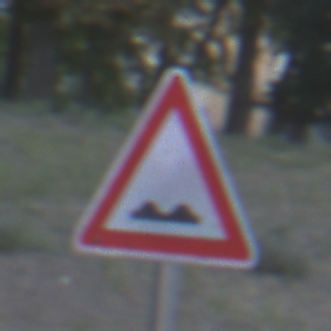
Verkehrszeichen: UnebeneFahrbahn
Umgebung: Outdoor, Urban
Tageszeit: SunriseSunset
Wetter: Clear
Licht: Natural
Jahreszeit: NotSpecified
Kontrast: LowContrast